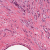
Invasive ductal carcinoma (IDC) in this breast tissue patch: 1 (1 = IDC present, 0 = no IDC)